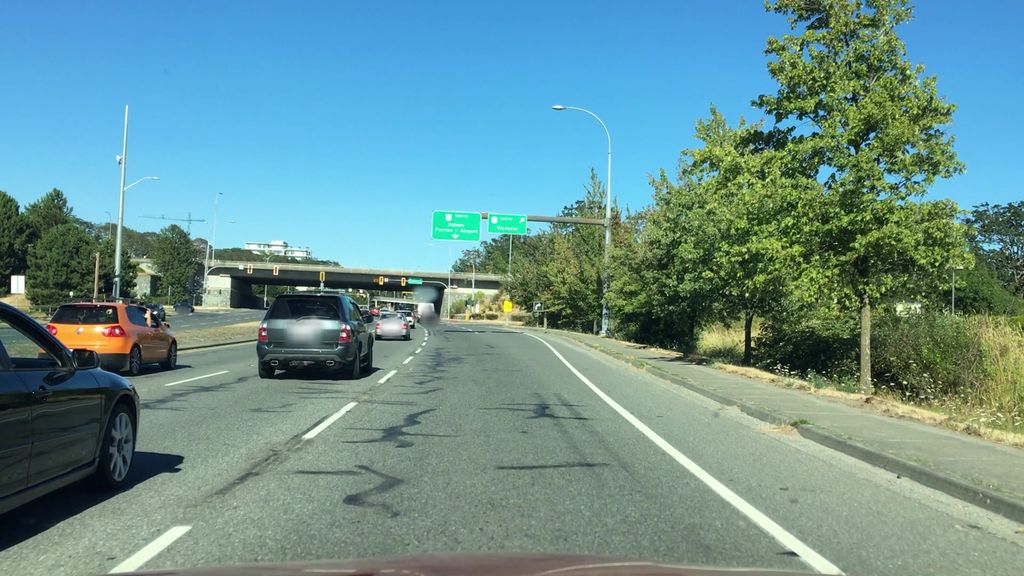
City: victoria